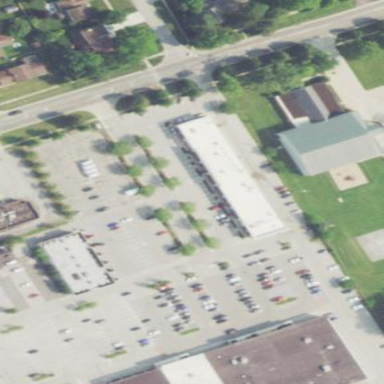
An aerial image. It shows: Retail building.